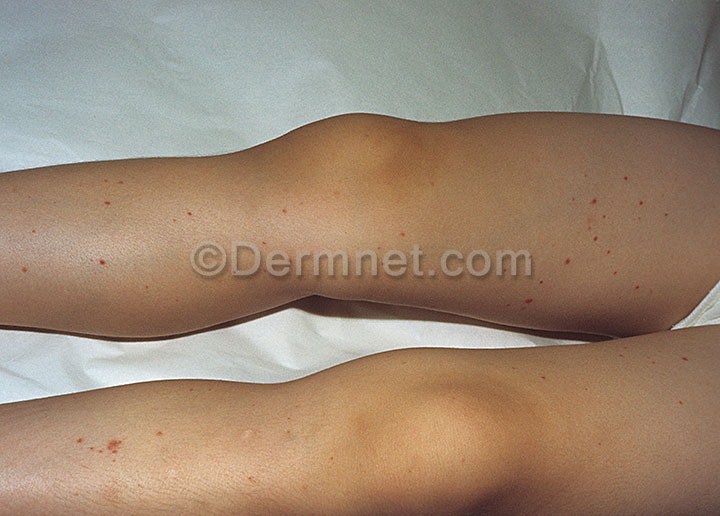
Disease: Vasculitis Photos